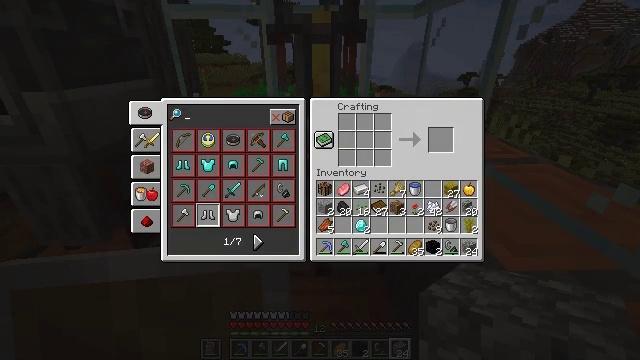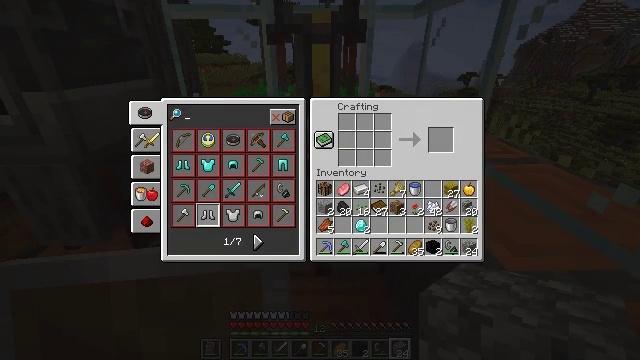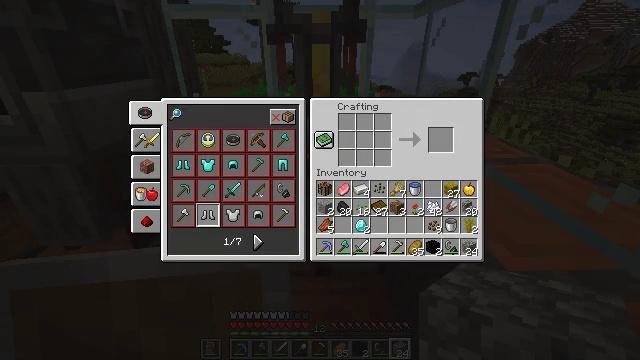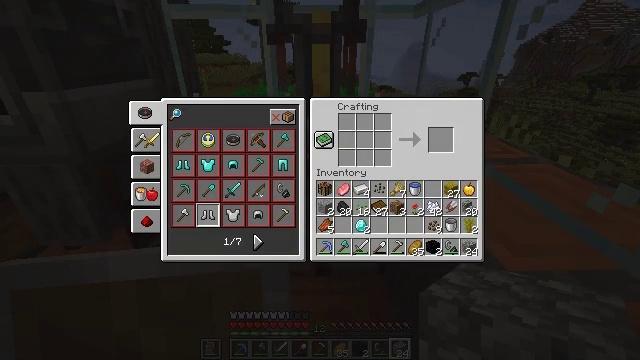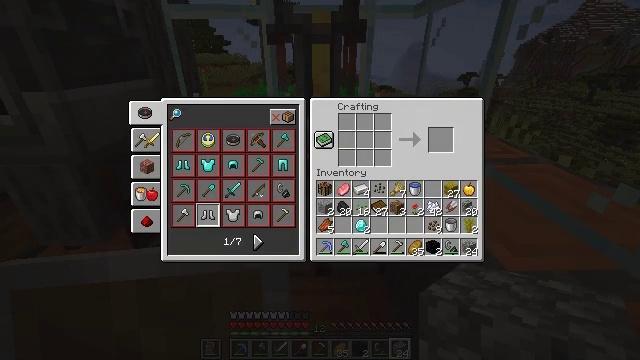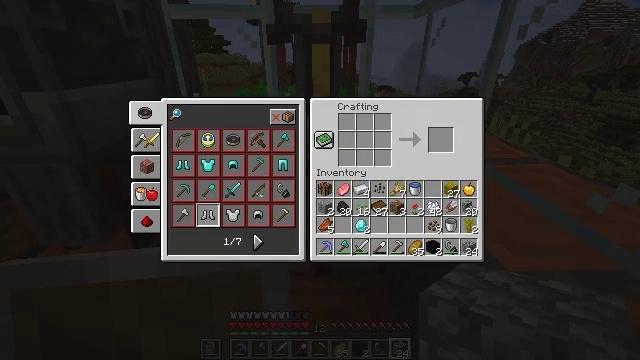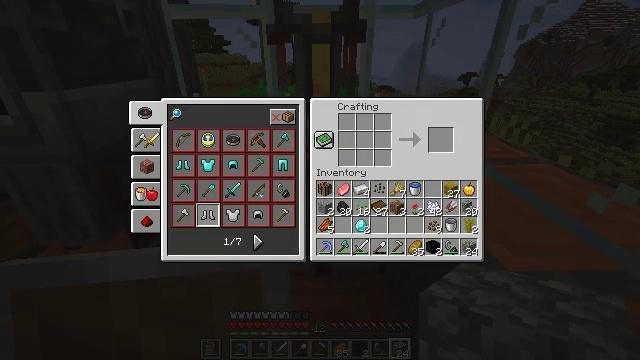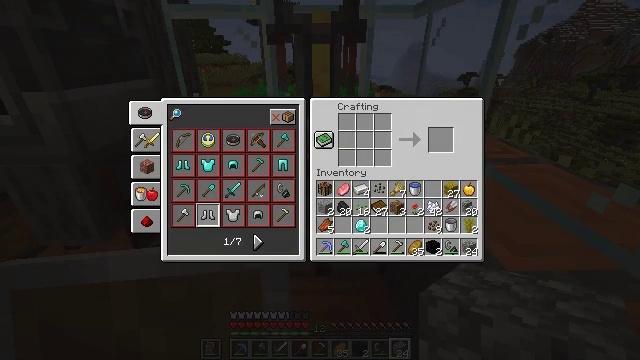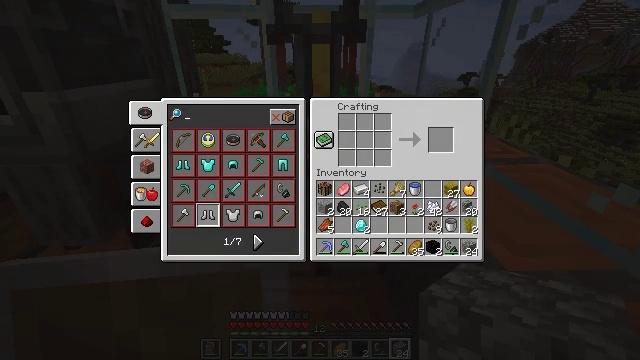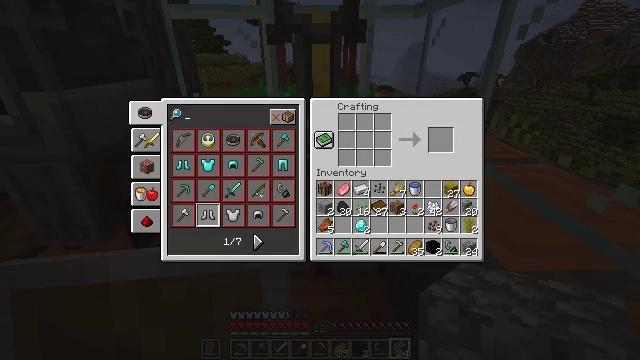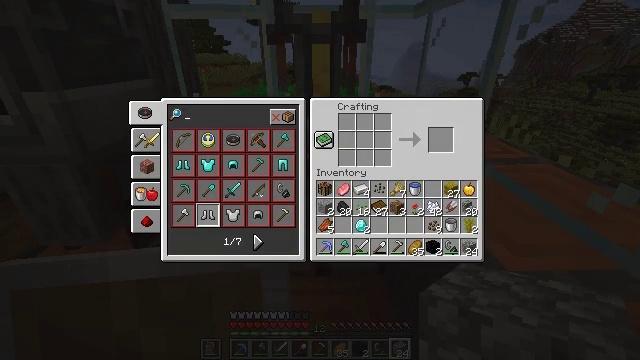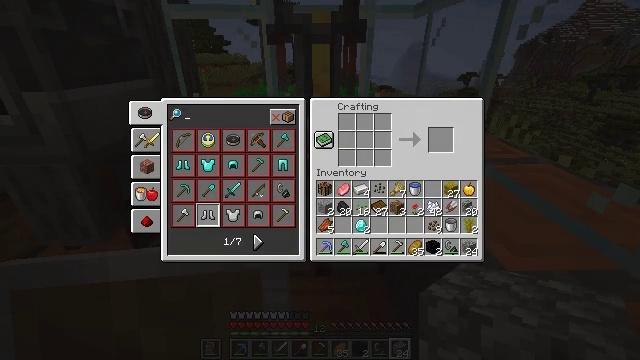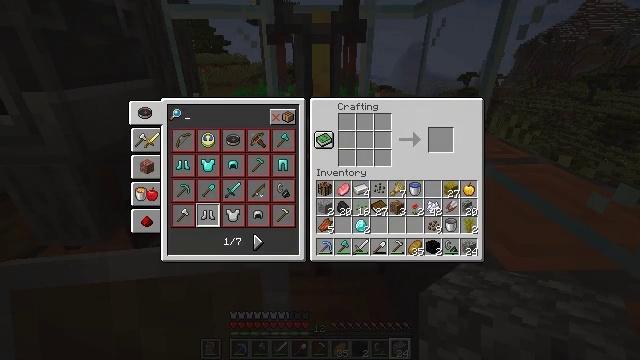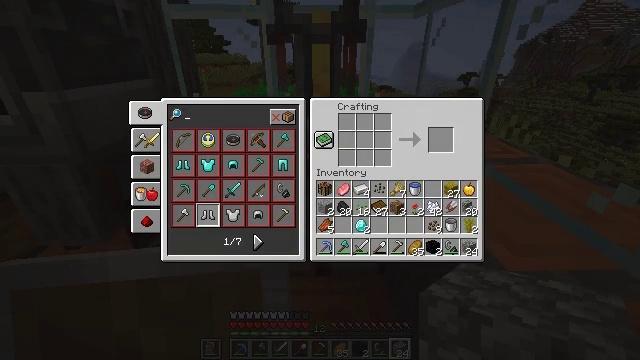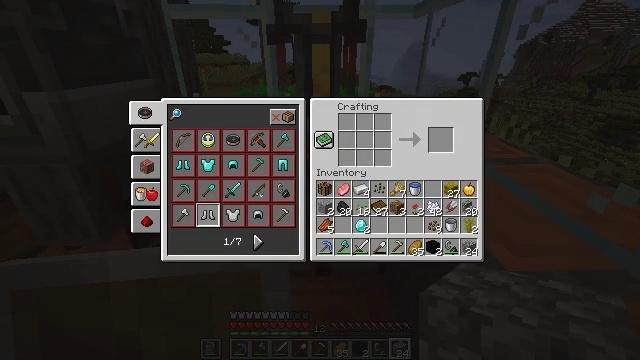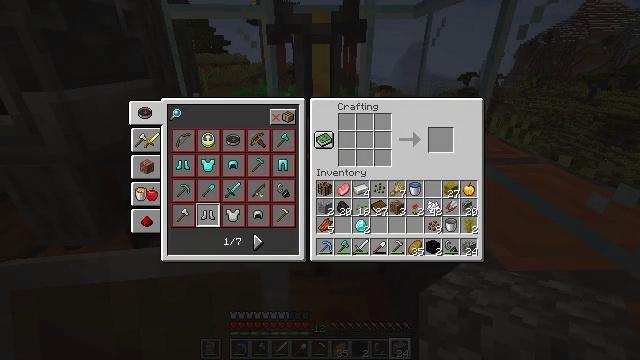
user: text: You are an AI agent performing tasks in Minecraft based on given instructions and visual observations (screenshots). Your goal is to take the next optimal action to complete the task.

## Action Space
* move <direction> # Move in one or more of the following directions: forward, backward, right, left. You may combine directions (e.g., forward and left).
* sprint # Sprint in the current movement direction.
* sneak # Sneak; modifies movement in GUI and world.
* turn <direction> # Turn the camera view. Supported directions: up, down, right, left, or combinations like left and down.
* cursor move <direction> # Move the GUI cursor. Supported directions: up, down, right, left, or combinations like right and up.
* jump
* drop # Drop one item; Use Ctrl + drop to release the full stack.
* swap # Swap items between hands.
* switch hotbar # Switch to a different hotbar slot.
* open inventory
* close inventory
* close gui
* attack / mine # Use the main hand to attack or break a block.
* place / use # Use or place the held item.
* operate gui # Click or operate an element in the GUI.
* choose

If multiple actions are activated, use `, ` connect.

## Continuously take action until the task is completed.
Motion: motion action
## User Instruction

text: Obtain an enchanting table using obsidian, diamonds, and a book.
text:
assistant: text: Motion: no_op
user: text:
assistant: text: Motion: no_op
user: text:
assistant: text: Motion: no_op
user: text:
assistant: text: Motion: no_op
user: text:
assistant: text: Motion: no_op
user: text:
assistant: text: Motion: no_op
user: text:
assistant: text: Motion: no_op
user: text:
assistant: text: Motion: no_op
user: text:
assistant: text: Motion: no_op
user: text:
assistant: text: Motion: no_op
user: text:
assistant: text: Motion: no_op
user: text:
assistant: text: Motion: no_op
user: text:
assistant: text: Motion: no_op
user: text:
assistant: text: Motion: no_op
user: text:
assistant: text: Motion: no_op
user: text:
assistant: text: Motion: no_op
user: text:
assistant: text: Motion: no_op
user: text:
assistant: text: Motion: no_op
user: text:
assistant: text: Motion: no_op
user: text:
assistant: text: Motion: no_op
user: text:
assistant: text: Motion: no_op
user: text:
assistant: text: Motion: no_op
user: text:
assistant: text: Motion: no_op
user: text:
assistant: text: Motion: no_op
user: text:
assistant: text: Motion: no_op
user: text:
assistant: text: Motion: no_op
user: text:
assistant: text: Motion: no_op
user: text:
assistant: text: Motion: no_op
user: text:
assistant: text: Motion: no_op
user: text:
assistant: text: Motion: no_op